Question: This may open a can of worms or will be very easily answered:
I'm building a model of a system within Python: how do I quantitatively add noise? So far I have this (below code) -
i. Can I do this by broadcasting, even for unique noise added to each sample?
and
ii. Should noise be Gaussian or Uniform for electrical signal modelling?
(Gaussian I think though I'm unsure)
'''
import random
import numpy as np
import matplotlib.pyplot as plt
f = 1e6
T = 1/f
pi = np.pi
t = np.arange(0,20e-6,10e-9)
# create signal and normalise
y = np.sin(2*pi*f*t)
y /= max(y)
# add noise
for i in range(0, len(y)):
noise = random.uniform(-1, 1) / 10 **#10% noise added**
y[i] += noise
plt.figure(1)
plt.plot(t*1e6,y,'r-')
plt.grid()
plt.show()
'''

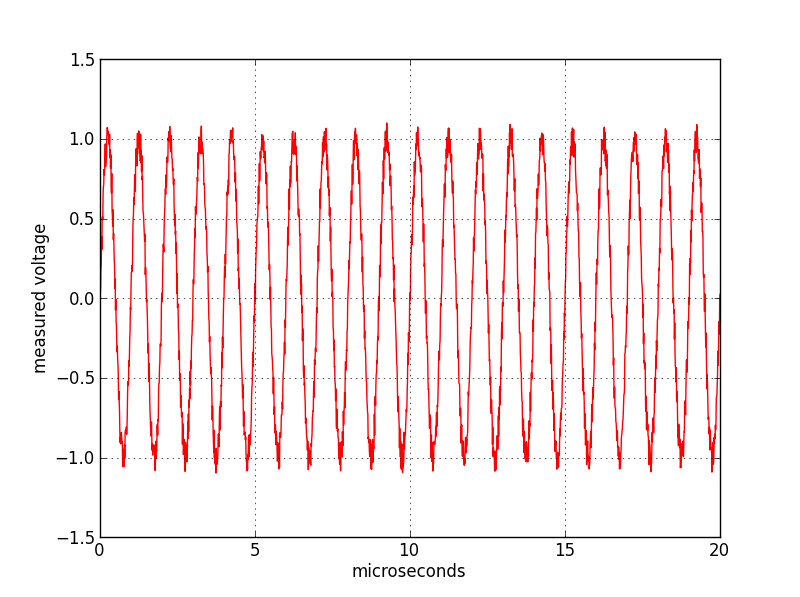
Answer: Judging by the signal you've generated it looks like your going for volts vs time. In which case you're wanting to add Gaussian noise.
You can generate Gaussian noise by exploiting the central limits theorem. Simply generate a bunch of random numbers (the distribution doesn't matter), add them together, store the result. Repeat that len(y) times and the list of results will be randomish but Gaussian distributed. Then just add that list to your y signal. But there's probably a predefined routine to give you Gaussian noise in the first place.
As for doing it in a more pythonic way, I expect numpy has a vector add routine.